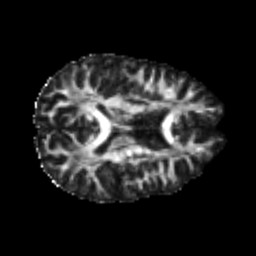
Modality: FA
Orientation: axial
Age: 23
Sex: male
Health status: healthy
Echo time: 0.074 s